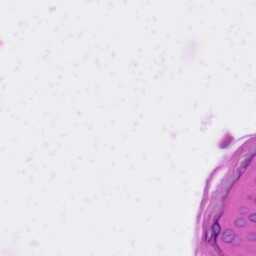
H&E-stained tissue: Skin